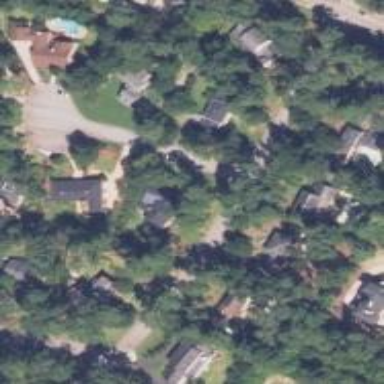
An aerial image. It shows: Residential road.